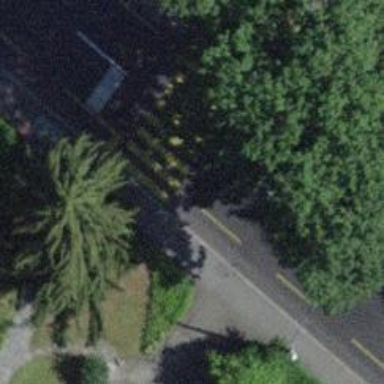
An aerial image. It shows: Tertiary road with asphalt surface. There are trolley wires present. The road has separate sidewalks on both sides and designated lanes for cyclists on both sides as well.